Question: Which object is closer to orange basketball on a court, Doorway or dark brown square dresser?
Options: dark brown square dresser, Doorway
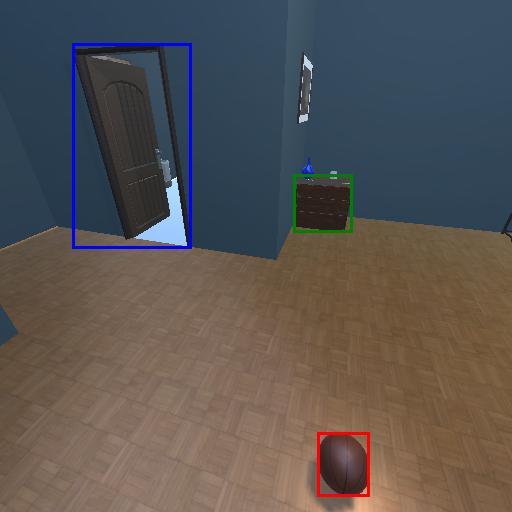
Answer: dark brown square dresser